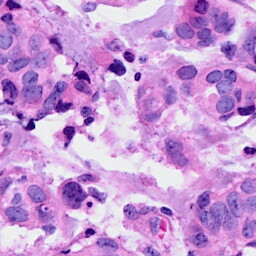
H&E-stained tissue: Breast